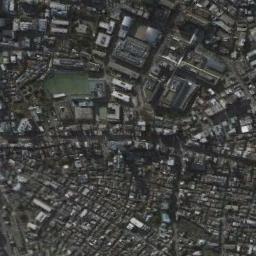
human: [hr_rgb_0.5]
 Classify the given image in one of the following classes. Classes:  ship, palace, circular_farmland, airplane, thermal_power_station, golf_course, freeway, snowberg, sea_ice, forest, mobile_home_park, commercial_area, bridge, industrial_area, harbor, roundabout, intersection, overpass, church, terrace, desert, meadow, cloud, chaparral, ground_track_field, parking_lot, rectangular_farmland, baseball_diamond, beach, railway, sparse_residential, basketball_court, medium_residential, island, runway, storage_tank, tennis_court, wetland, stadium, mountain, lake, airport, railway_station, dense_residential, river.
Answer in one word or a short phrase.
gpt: dense_residential